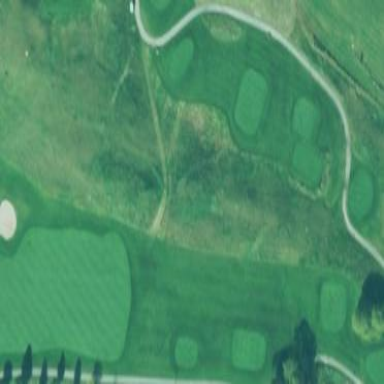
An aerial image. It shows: Area of rough grass used for golf.